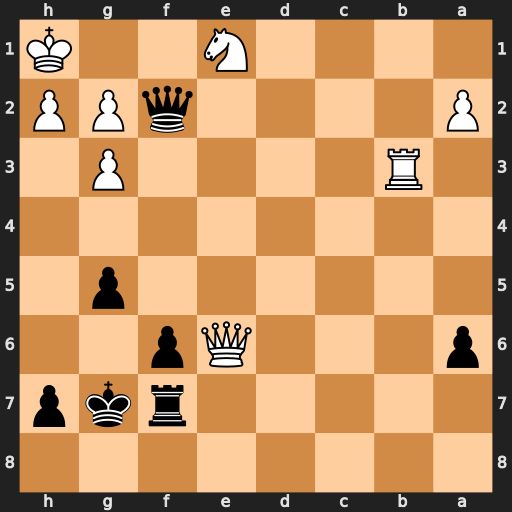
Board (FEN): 8/5rkp/p3Qp2/6p1/8/1R4P1/P4qPP/4N2K
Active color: b
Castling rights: -
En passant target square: -
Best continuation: Qf1#